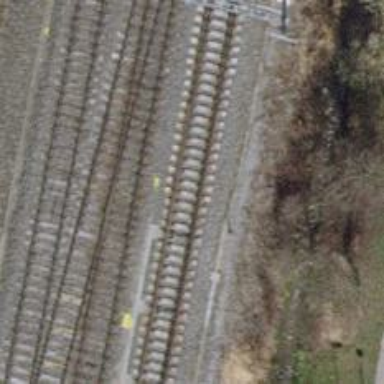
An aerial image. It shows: Single-track electrified railway with contact line.